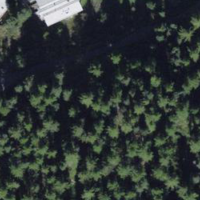
EUNIS habitat code: 43
Species observed at this site:
Passer domesticus